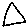
Label: triangle